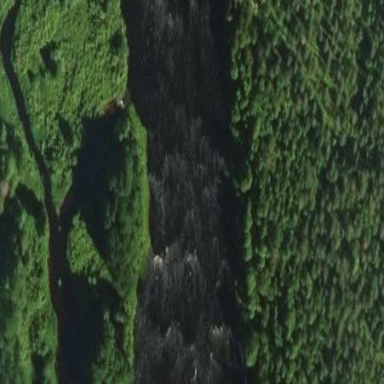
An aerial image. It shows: River with rapids flowing through natural water landscape.